Question: I'm running Visual Studio Professional 2015 on Windows 10, and I'm attempting to connect to Visual Studio Online using the "manage connections" feature from the team explorer. Every time I click on Manage Connections \ Connect to Team Project, an error appears immediately above:
SplitterDistance must be between Panel1MinSize and Width - Panel2MinSize.

Based on researching this issue, this error appears in various forms in previous versions of Visual Studio, but it's not clear to me how to fix it in 2015. Here are a couple of things I tried...
- -
Is anyone aware of a patch/fix for this issue, or an alternative way to connect to VSO other than the Manage Connections \ Connect to Team Project feature?
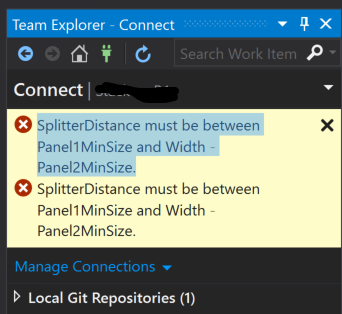
Answer: You can refer to the workaround in this <URL> for details.
Quote the steps here:
> Open up Team Foundation Server online at
.visualstudio.com. Click code, then navigate to the
project you want to open, click on the solution file which then opens
the solution in the web editor. Click the visual studio icon and VS
opens with the team project now in team explorer. Close VS and open it
again and your team project should still be connected to team
explorer